八年级 · 解析几何
如图, $D C$ 是 $A B$ 的垂直平分线, 交 $A B$ 于点 $C, \angle A=40^{\circ}$, 求 $\angle B$ 的度数.

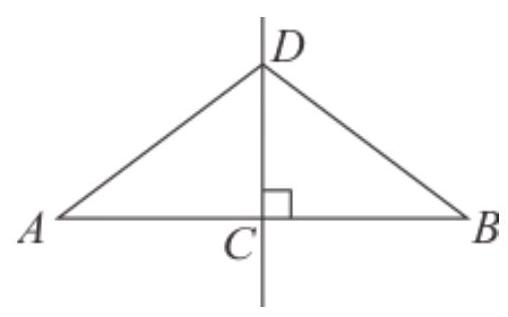
答案: 解: $\because D C$ 是 $A B$ 的垂直平分线,

$\therefore D A=D B$,

$\therefore \angle B=\angle A=40^{\circ}$,

故 $\angle B$ 的度数为 $40^{\circ}$.